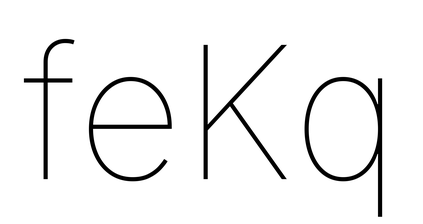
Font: Inter_Thin